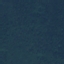
Land use / land cover class: Forest